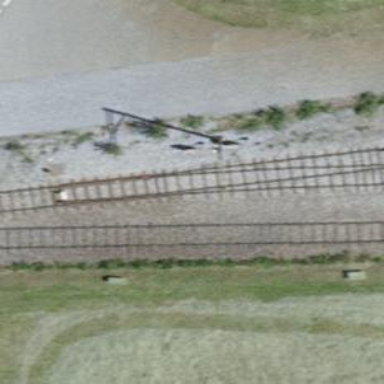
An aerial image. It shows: Railway switch with the turnout side on the right.